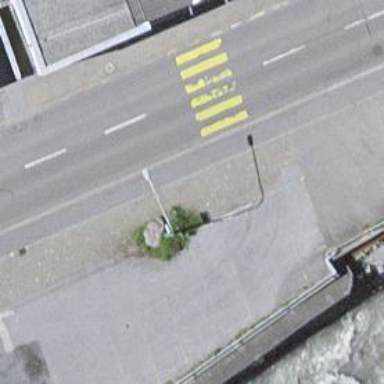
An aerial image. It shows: Bus stop with platform for public transport.